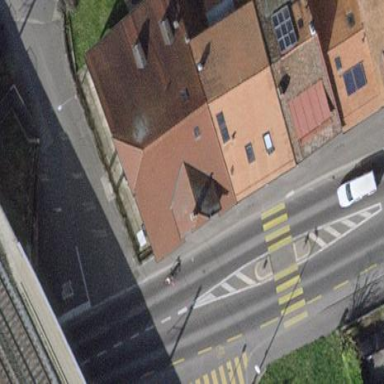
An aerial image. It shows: Saltbox-shaped roof distinguishes these apartments.